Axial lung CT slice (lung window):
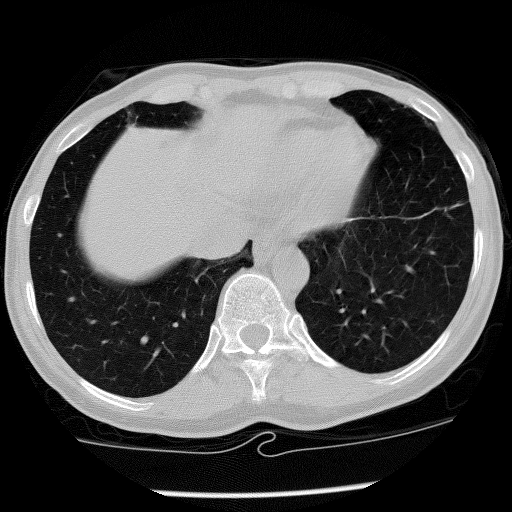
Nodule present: no